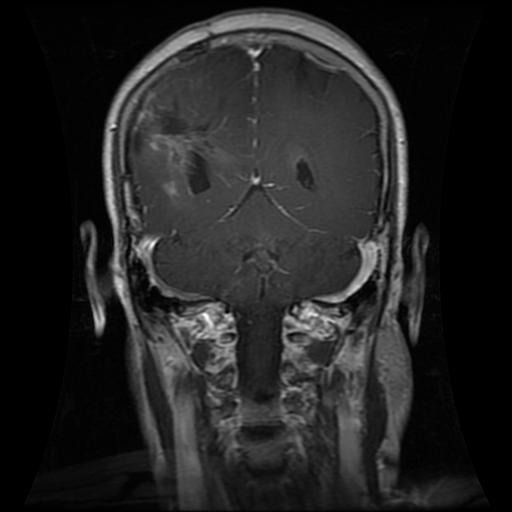
Label: glioma